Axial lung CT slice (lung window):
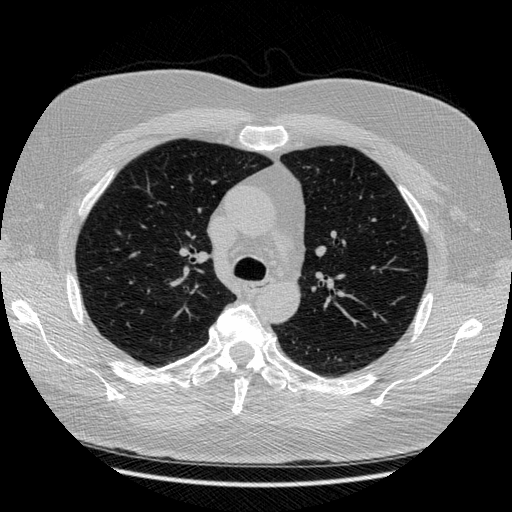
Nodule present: no